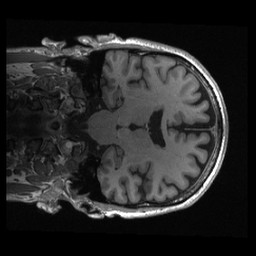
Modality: T1w
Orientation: coronal
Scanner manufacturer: siemens
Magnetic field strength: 3 T
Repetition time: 2.3 s
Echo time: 0.00285 s